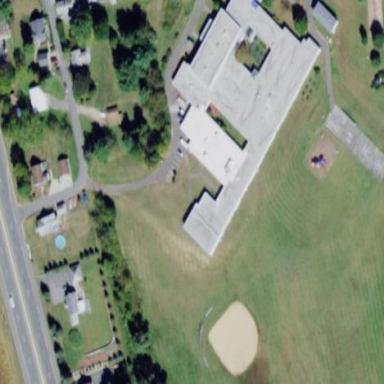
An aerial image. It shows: School building.